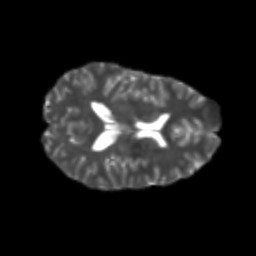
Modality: T2w
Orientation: axial
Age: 22
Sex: female
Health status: healthy
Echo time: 0.074 s